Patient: sex F, age 66
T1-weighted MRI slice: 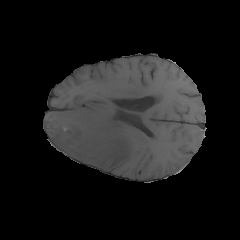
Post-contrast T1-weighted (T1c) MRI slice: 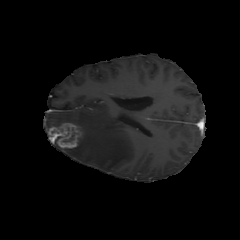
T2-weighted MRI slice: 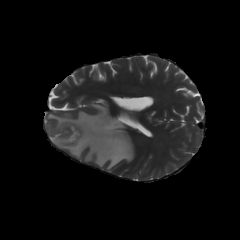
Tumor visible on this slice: yes
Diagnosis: Glioblastoma, IDH-wildtype
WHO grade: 4